Question: I am not worried about whether this is in Winforms or WPF.
Is there ANY way at all that I could develop my own user control like the one found in Microsoft Paint, below:

If you can't see the pic above, it's here: <URL>
Is there anyway at all I can do something like this in C#?
Thank you
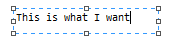
Answer: Sure you can. By developing your own Usercontrol you can do nearly anything.
I think the easiest way would be to use a WPF TextBox and alternate it with a template.
This <URL> as BorderBrush